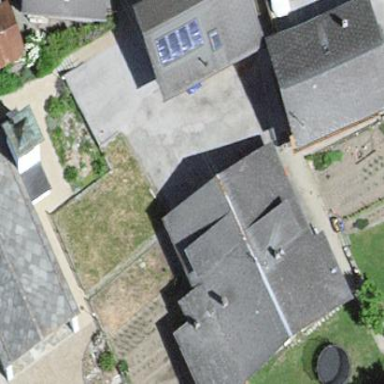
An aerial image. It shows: Simple and straightforward house.